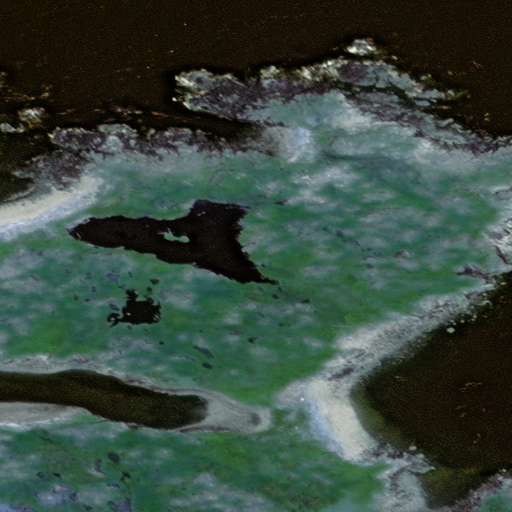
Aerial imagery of cape in Alaska named Carshan Point containing only unknown